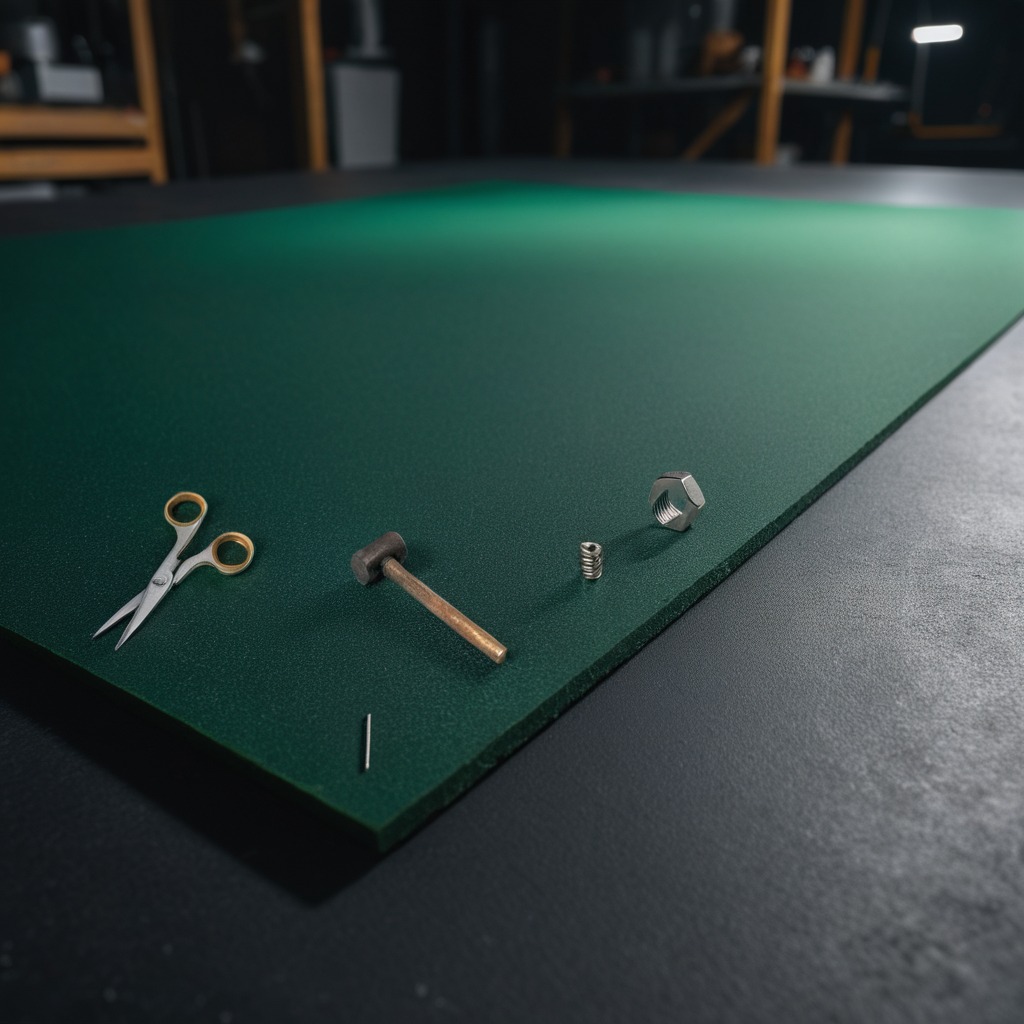
A hammer, a nail, a coiled metal spring, a metal nut, and a pair of scissors are lying on the clean granite tabletop covered with a green rubber mat inside a workshop at night.